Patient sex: M
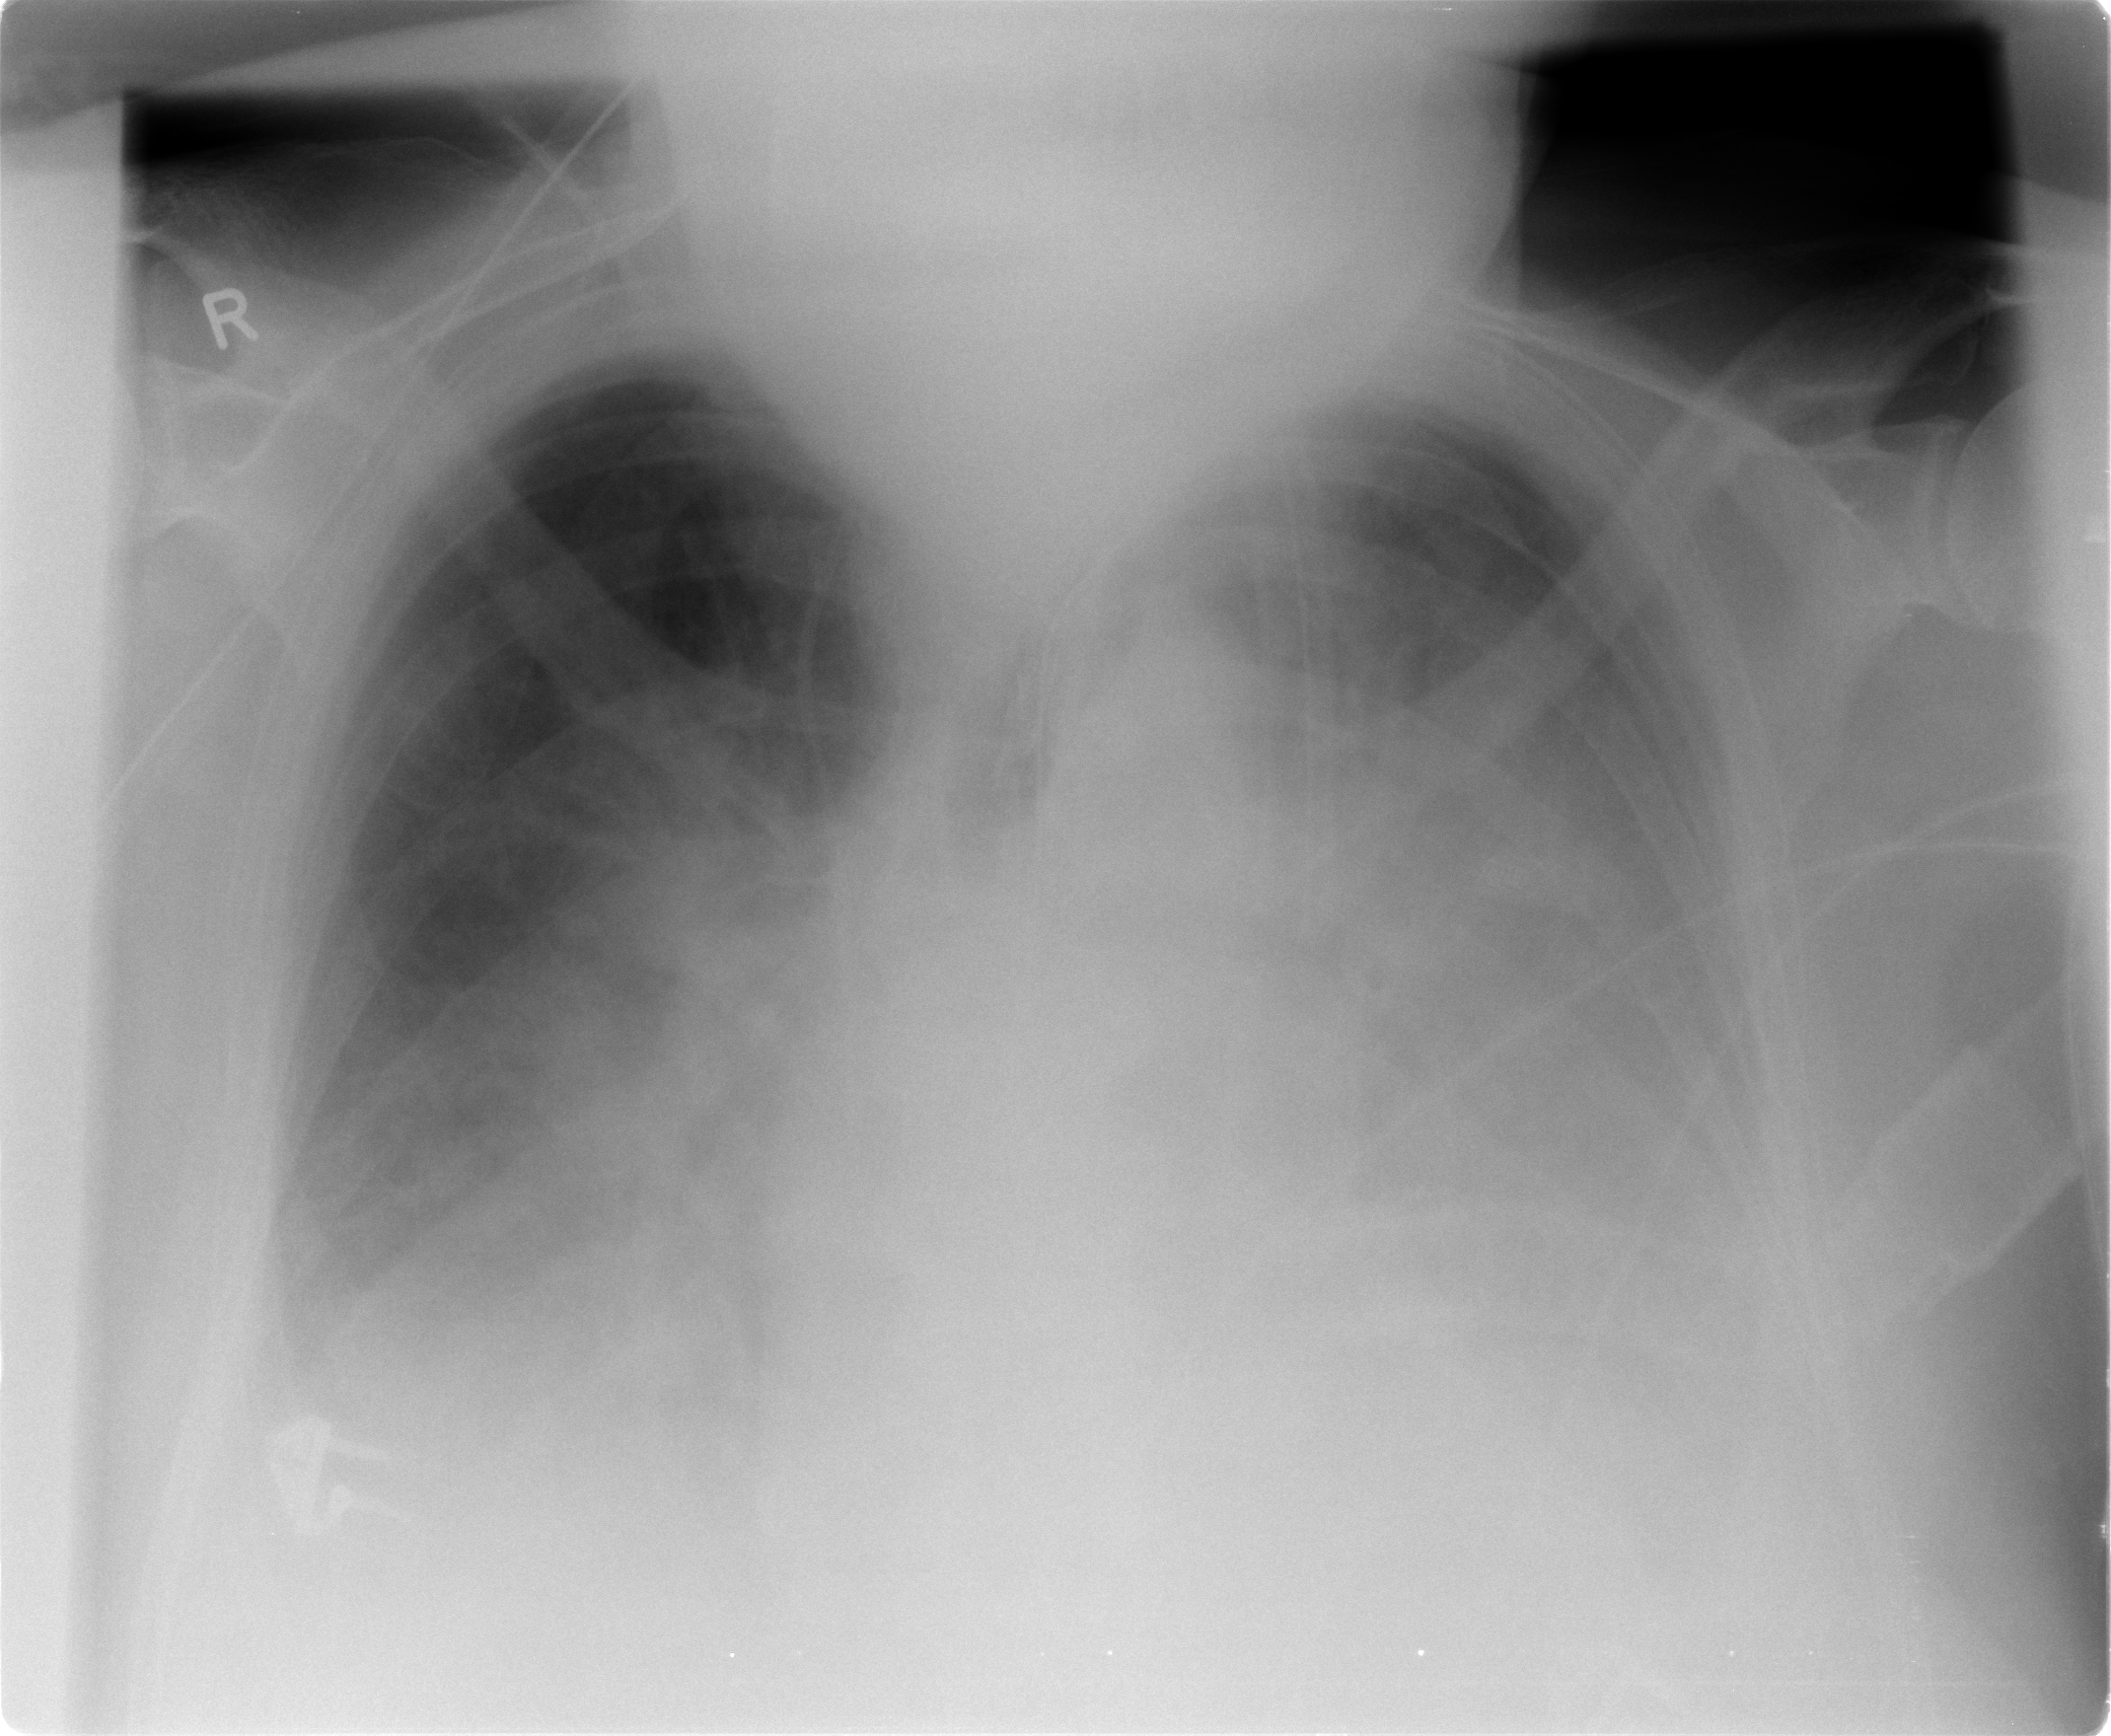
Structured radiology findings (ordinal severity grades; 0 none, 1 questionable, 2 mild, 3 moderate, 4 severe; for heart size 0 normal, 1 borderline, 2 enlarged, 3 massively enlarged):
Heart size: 1
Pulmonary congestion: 2
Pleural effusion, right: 3
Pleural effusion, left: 3
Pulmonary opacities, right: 2
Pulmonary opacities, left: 2
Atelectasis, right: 3
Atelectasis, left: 3